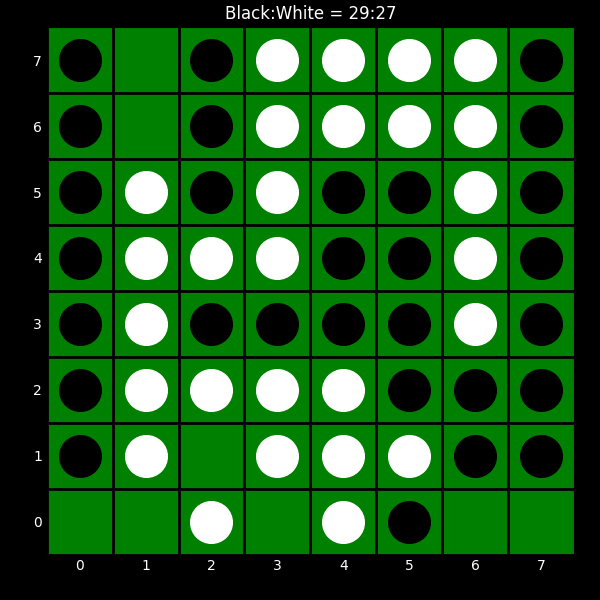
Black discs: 29
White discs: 27